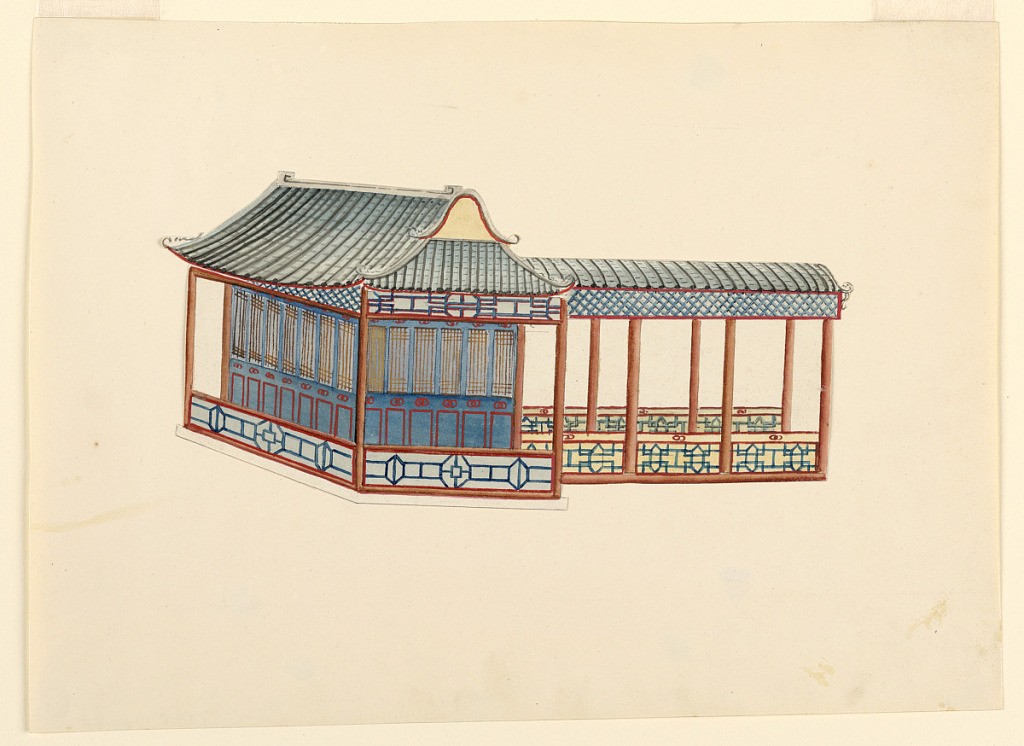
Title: Chinoiserie Pavilion
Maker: Frederick Crace, English, 1779–1859
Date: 1815–22
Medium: Brush and watercolor, pen and colored inks, graphite on white wove paper
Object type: Drawing
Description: Horizontal rectangle. Design for a small rectangular building with a pagoda-like roof, supported by tall columns. A narrow open porch encircles the inner shell of the staircase. At right, leading from it, an open passageway, with a roof carried on columns.

Original album associated with this collection still exists.  See 1948-40-1 accessory